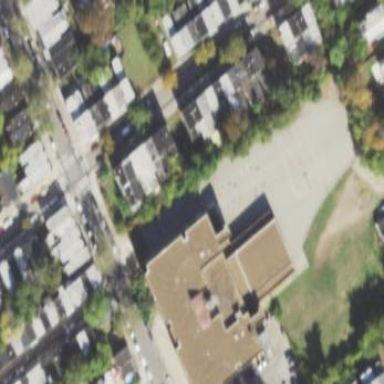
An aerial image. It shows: Schoolyard designated as leisure land.